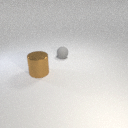
small gray rubber sphere behind large brown metal cylinder